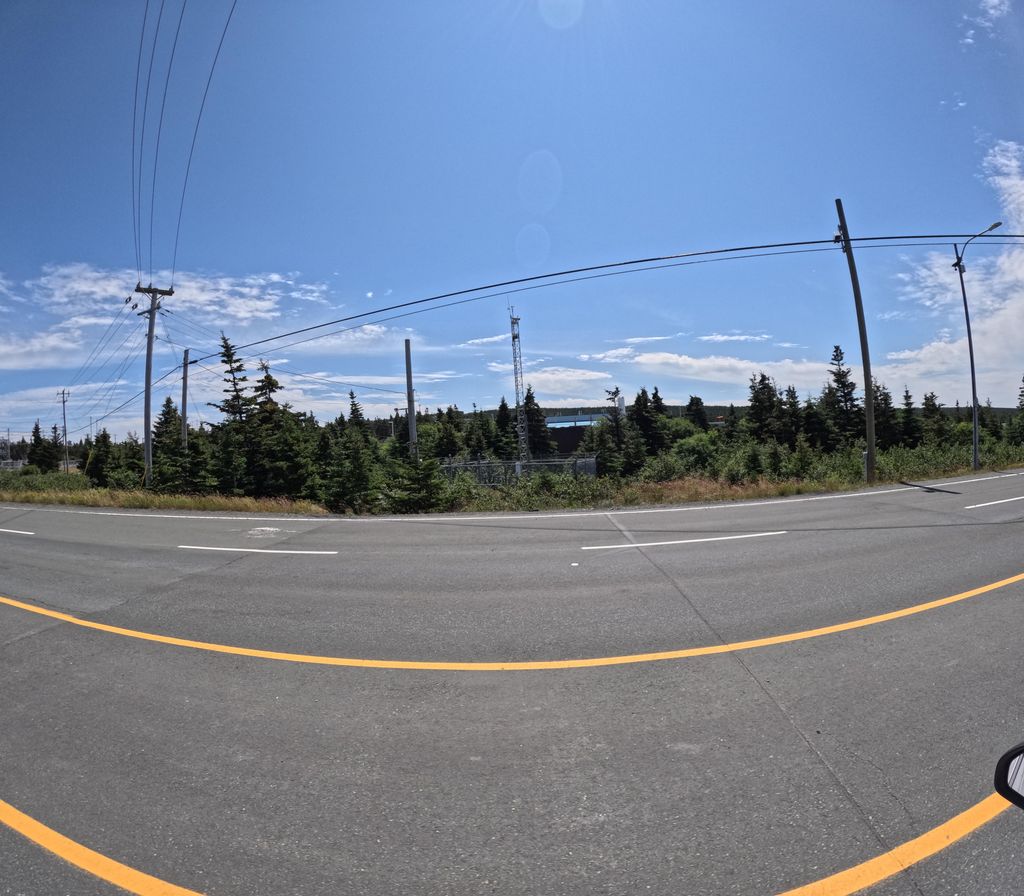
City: st_johns